Interaction volume radius: 5 \u00c5
Interaction volume height: 25 \u00c5
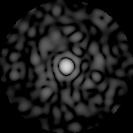
Disorder parameter: 0.8205